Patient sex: M
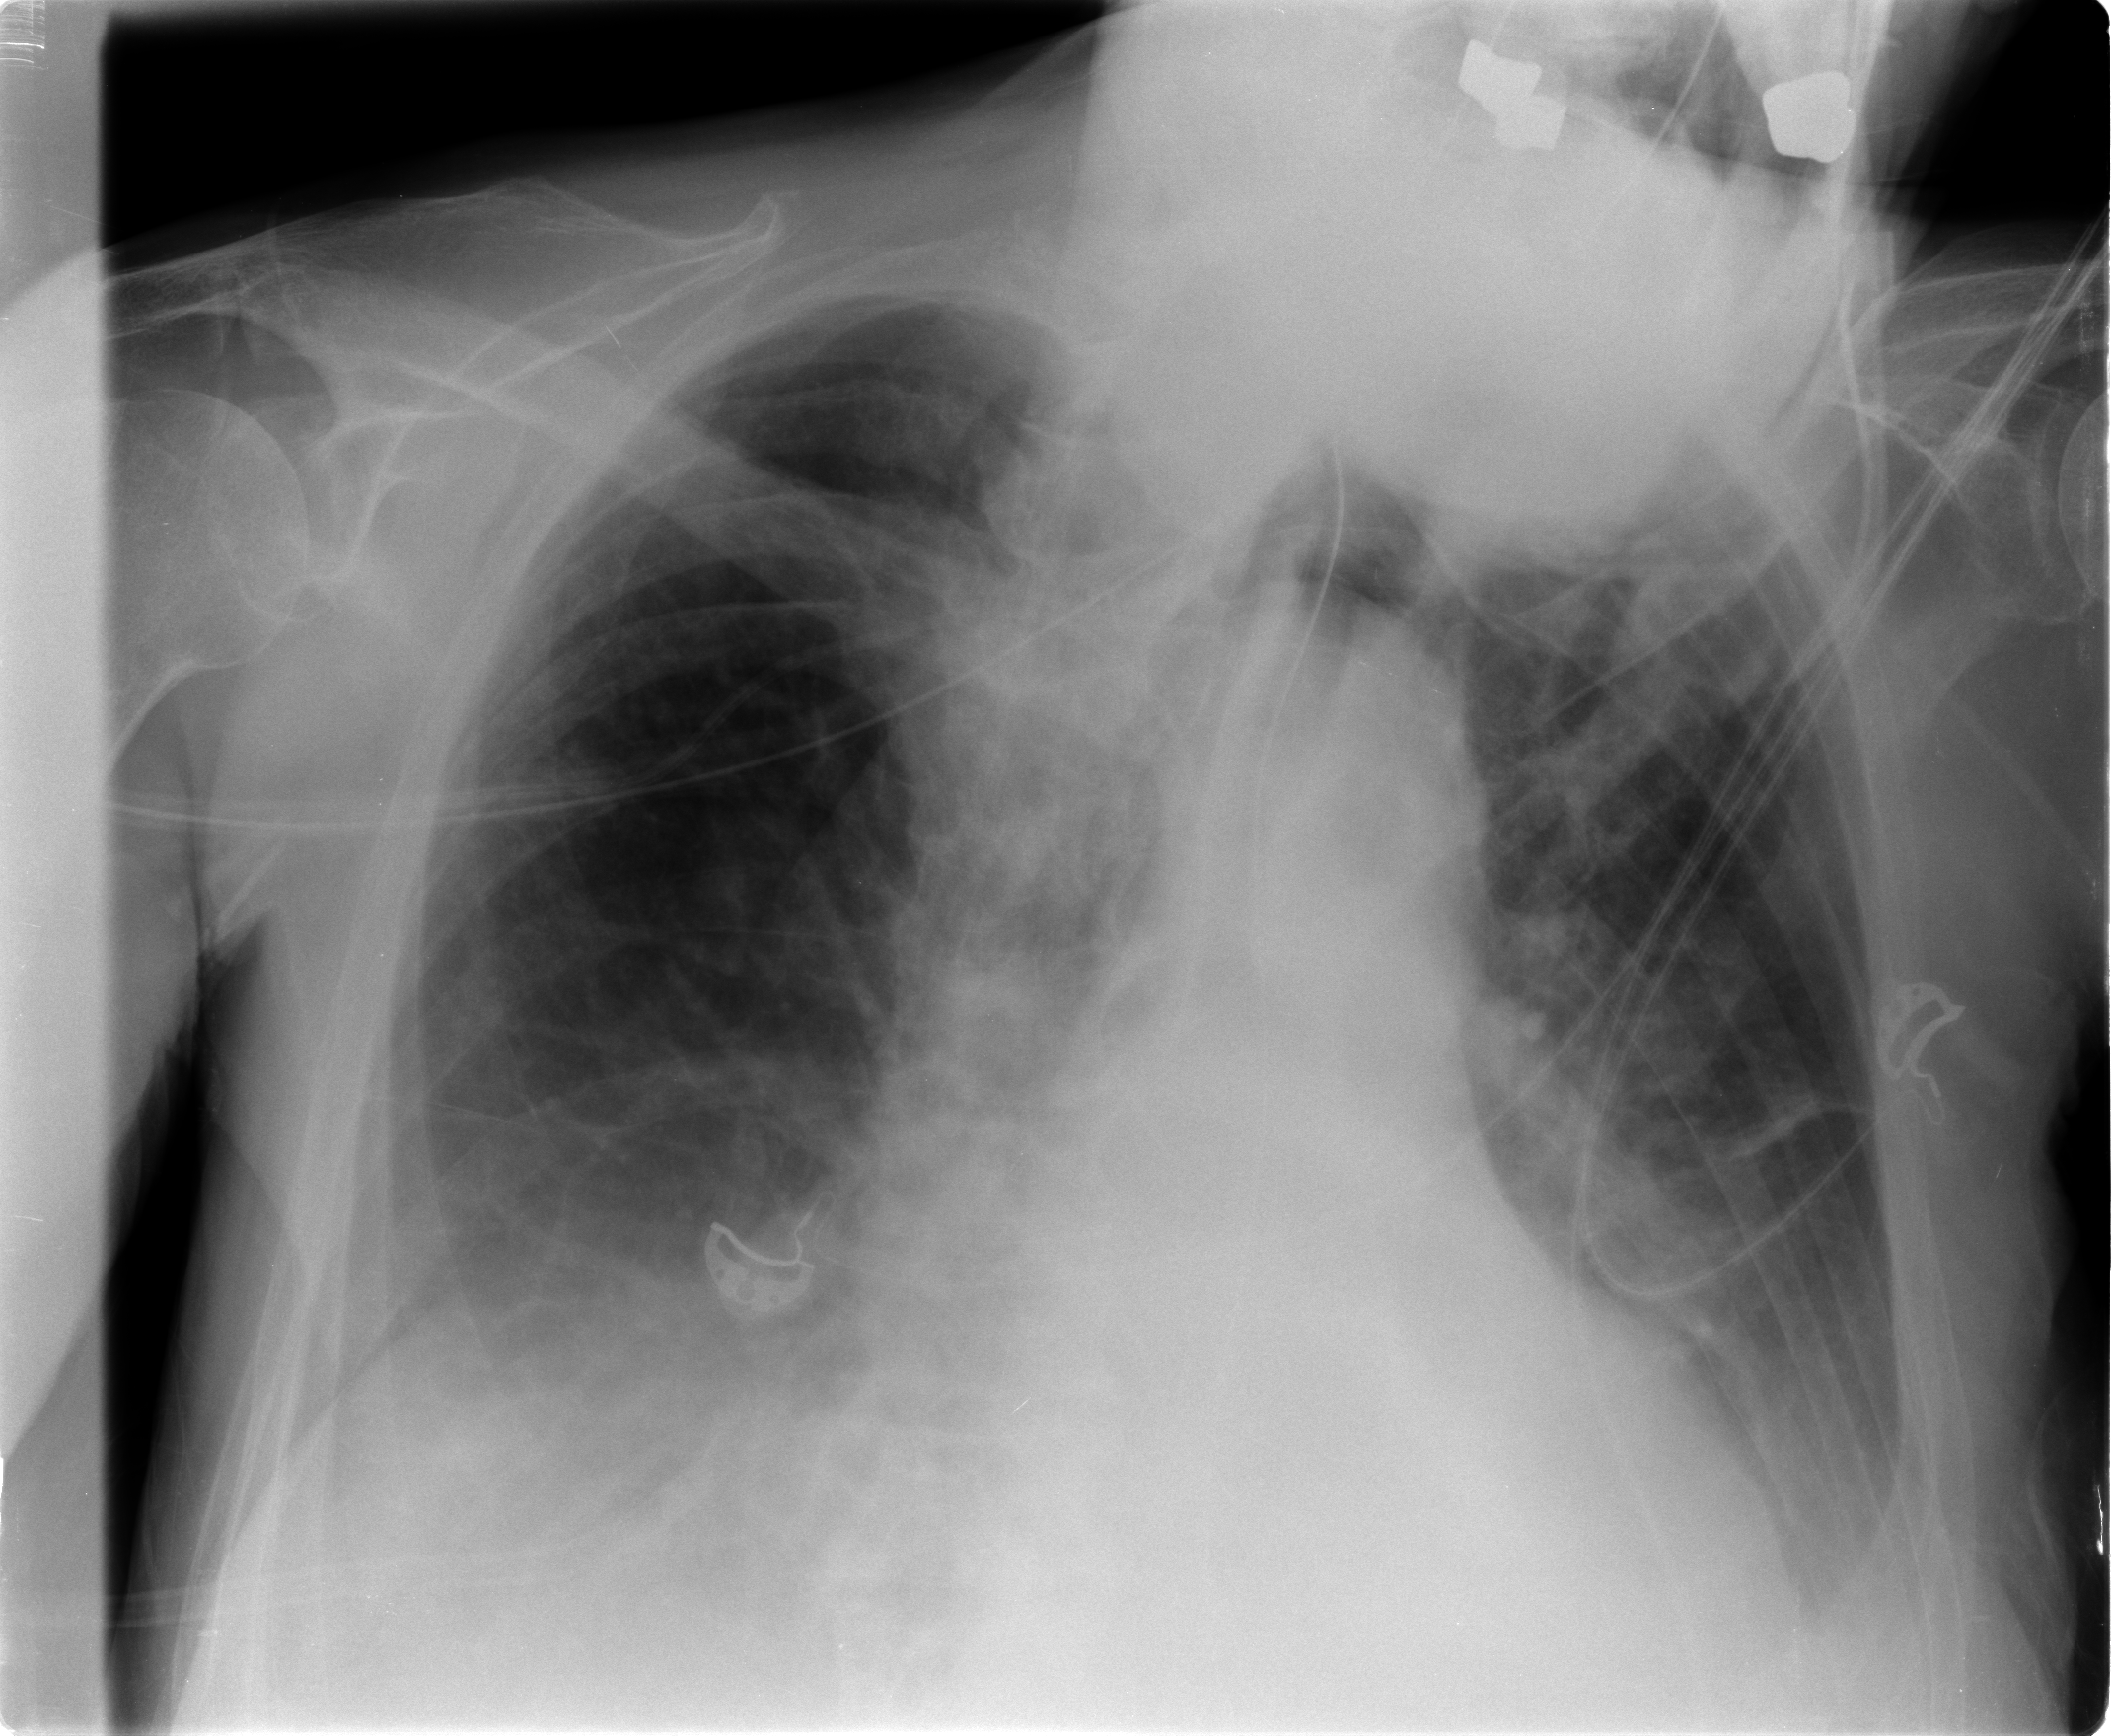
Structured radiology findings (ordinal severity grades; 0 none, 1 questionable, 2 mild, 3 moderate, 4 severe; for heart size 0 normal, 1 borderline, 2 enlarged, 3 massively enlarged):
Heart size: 2
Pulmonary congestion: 1
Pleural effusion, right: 2
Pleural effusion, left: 2
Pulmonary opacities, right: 2
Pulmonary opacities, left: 1
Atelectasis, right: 2
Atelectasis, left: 2